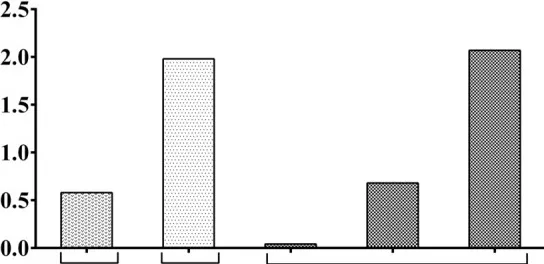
Frequency of CD25hiFoxp3hi peripheral blood Tregs in I-cSLE patient.
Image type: pathology (immunostaining)